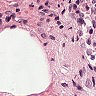
Metastatic tissue present: no